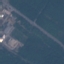
Land use / land cover class: Highway